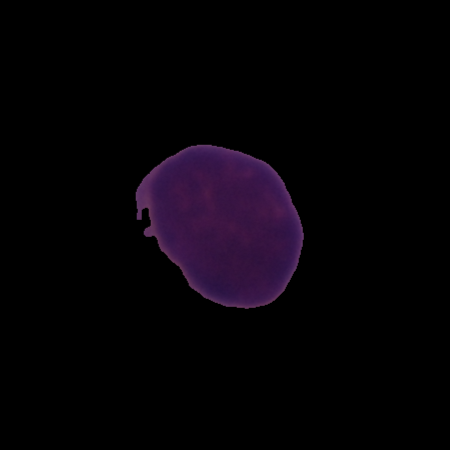
Label: healthy